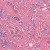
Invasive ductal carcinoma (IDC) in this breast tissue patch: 1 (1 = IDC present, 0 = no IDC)